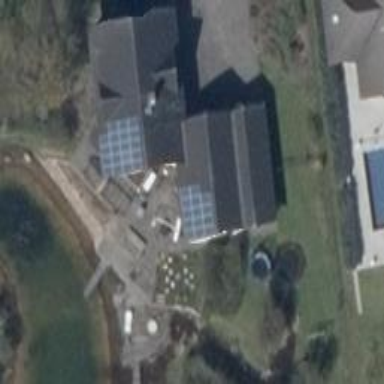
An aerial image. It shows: Small solar photovoltaic panel generator is producing electricity.